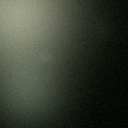
Screen state: off